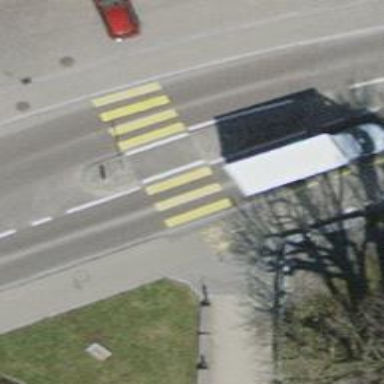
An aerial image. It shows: Uncontrolled zebra crossing with pedestrian island.